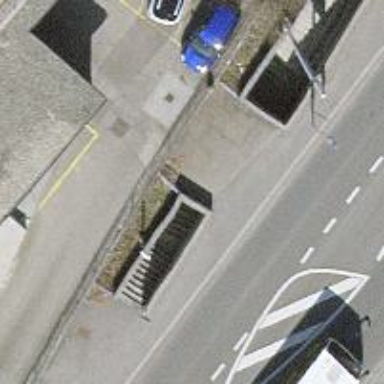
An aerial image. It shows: Tunnel footway.